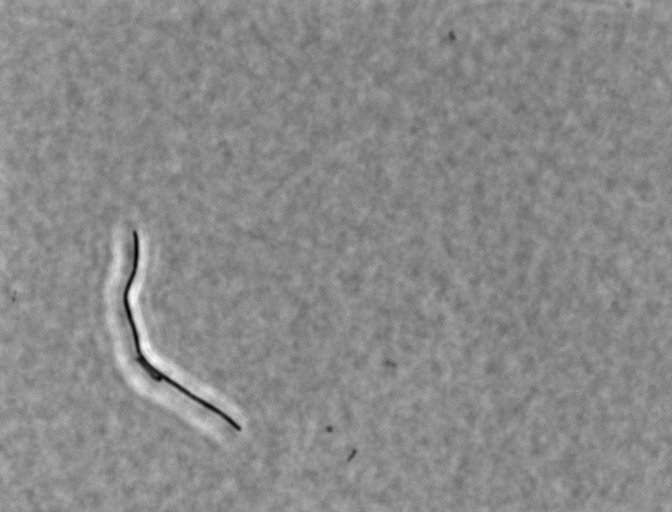
Bacillus subtilis